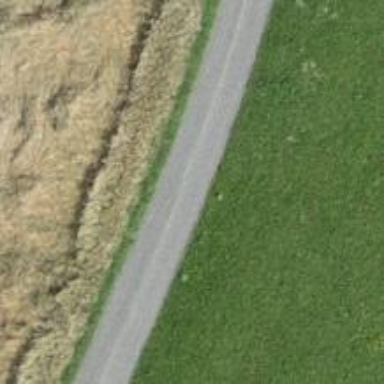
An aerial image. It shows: Unclassified road with asphalt surface.